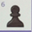
Piece: bP